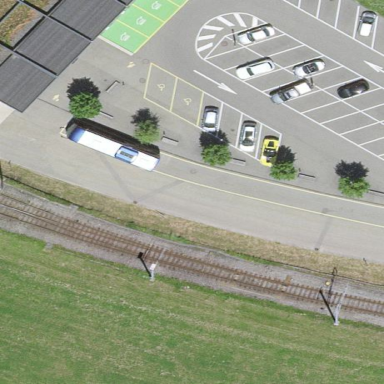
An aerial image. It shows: Parking space designated for buses.